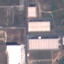
Land use / land cover: Industrial